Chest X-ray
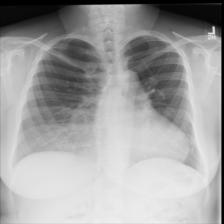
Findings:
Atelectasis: negative
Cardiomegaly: negative
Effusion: negative
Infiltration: negative
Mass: negative
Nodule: negative
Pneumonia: negative
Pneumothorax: negative
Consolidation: negative
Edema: negative
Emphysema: negative
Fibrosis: negative
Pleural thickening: negative
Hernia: negative